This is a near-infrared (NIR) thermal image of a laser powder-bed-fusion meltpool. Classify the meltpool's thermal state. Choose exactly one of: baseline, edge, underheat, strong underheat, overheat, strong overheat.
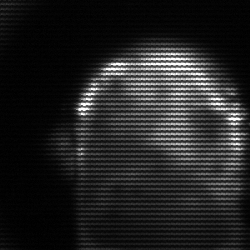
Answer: baseline